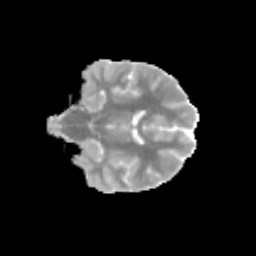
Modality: MD
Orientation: coronal
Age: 13
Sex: male
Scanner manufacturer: siemens
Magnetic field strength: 3 T
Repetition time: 3.8 s
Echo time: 0.07 s